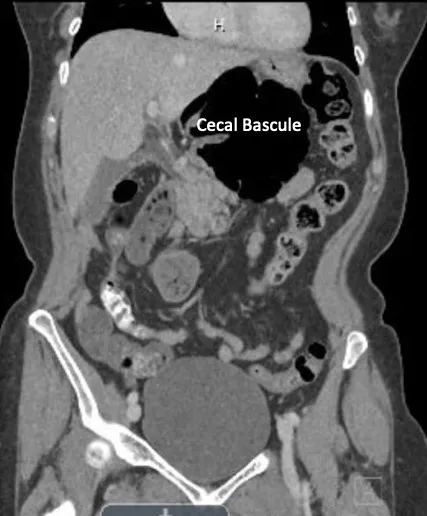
Computed tomographic scan of the abdomen and pelvis revealing cecal bascule herniation through the Foramen of Winslow.
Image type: radiology (ct)